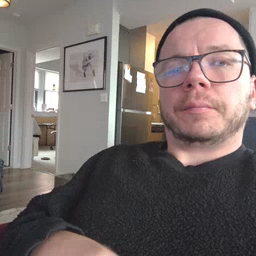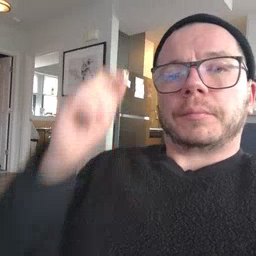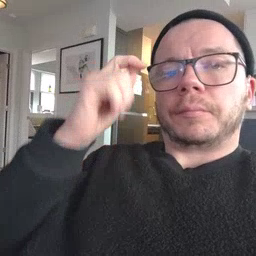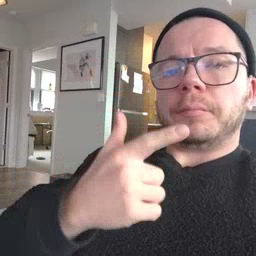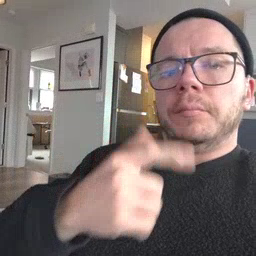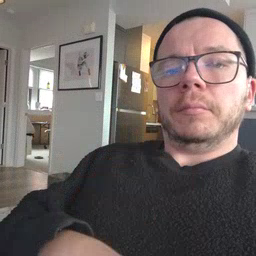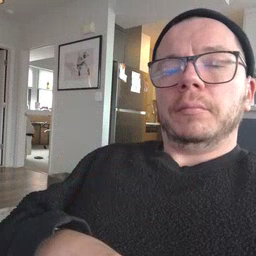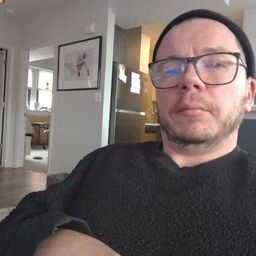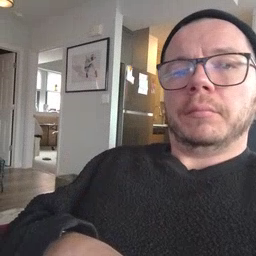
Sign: brother